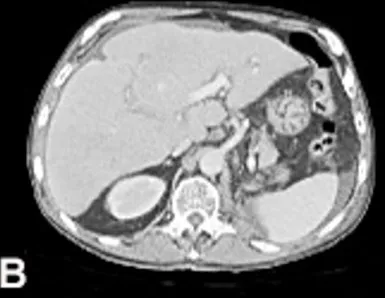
A and B - High-resolution abdominal CT showing hepatomegaly with diffuse inhomogeneous parenchyma, extensive periaortic lymph nodes involvement, and ascites.
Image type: radiology (ct)